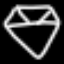
Label: diamond